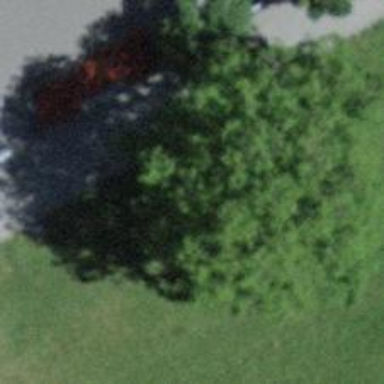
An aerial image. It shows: Avenue lined with broadleaved trees.